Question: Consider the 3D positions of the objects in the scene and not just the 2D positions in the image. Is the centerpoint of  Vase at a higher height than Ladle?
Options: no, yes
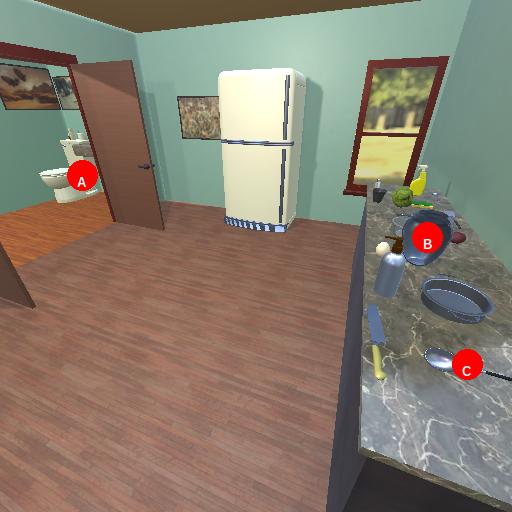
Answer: no